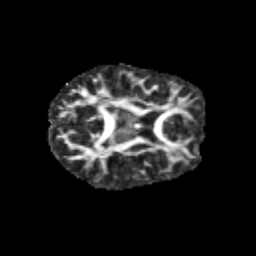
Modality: FA
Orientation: axial
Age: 10
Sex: female
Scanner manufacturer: siemens
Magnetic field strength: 3 T
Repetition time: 3.8 s
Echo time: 0.07 s